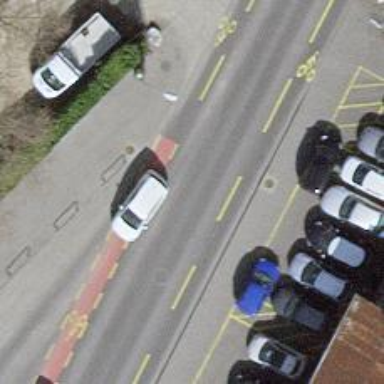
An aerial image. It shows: Tertiary road with designated cycle lane.